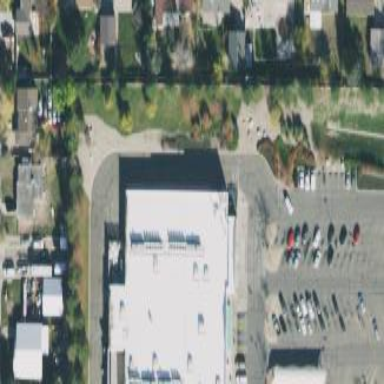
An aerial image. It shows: Retail building.